Aerial crown-view tile of a tropical tree (Barro Colorado Island, Panama), acquired 20240918:
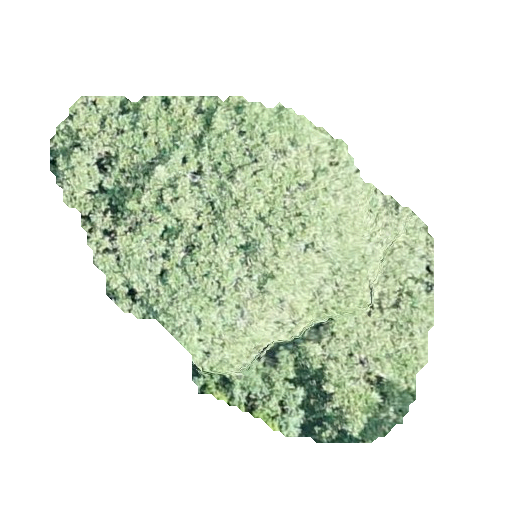
Species: Tabebuia rosea
GBIF accepted scientific name: Tabebuia rosea
Crown area: 143.4 m²